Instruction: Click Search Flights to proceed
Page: home
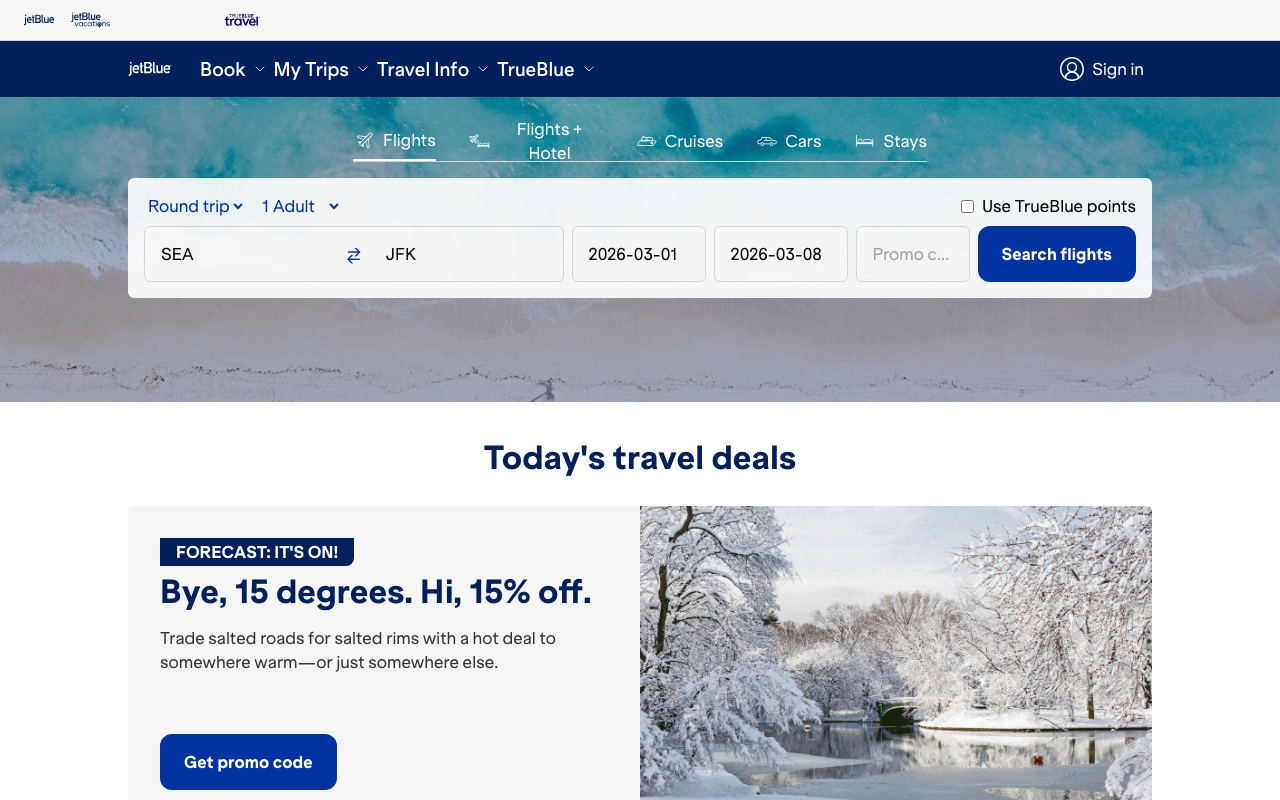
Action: click